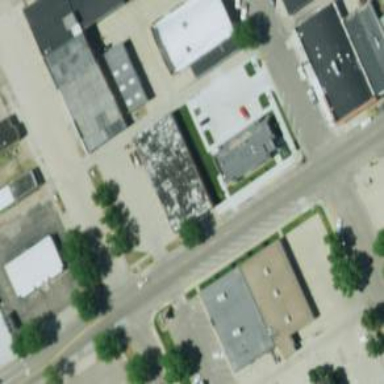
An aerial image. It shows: Building.